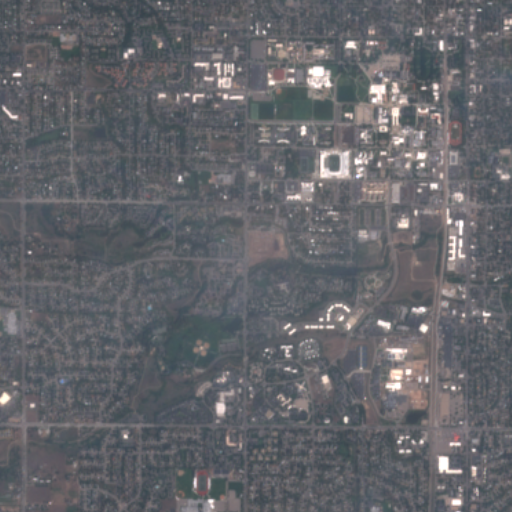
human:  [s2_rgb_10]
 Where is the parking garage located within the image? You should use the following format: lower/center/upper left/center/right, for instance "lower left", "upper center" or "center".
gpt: The parking garage is located in the upper center of the image.
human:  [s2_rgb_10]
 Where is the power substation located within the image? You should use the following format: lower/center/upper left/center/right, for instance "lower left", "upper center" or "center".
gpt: The power substation is located in the lower right of the image.
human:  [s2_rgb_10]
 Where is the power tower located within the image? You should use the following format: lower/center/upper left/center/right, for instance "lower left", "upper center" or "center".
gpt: The power tower is located in the lower of the image.
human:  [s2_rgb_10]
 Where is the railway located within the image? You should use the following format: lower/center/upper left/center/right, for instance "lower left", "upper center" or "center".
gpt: The railway is located in the right of the image.
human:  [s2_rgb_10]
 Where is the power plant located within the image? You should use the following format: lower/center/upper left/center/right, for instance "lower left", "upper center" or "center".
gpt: There is no power plant in the image.